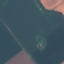
Label: AnnualCrop